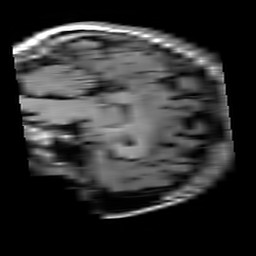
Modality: T1w
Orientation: sagittal
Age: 20
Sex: female
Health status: healthy
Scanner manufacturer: siemens
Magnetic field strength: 3 T
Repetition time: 4.1 s
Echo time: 0.0085 s